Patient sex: F
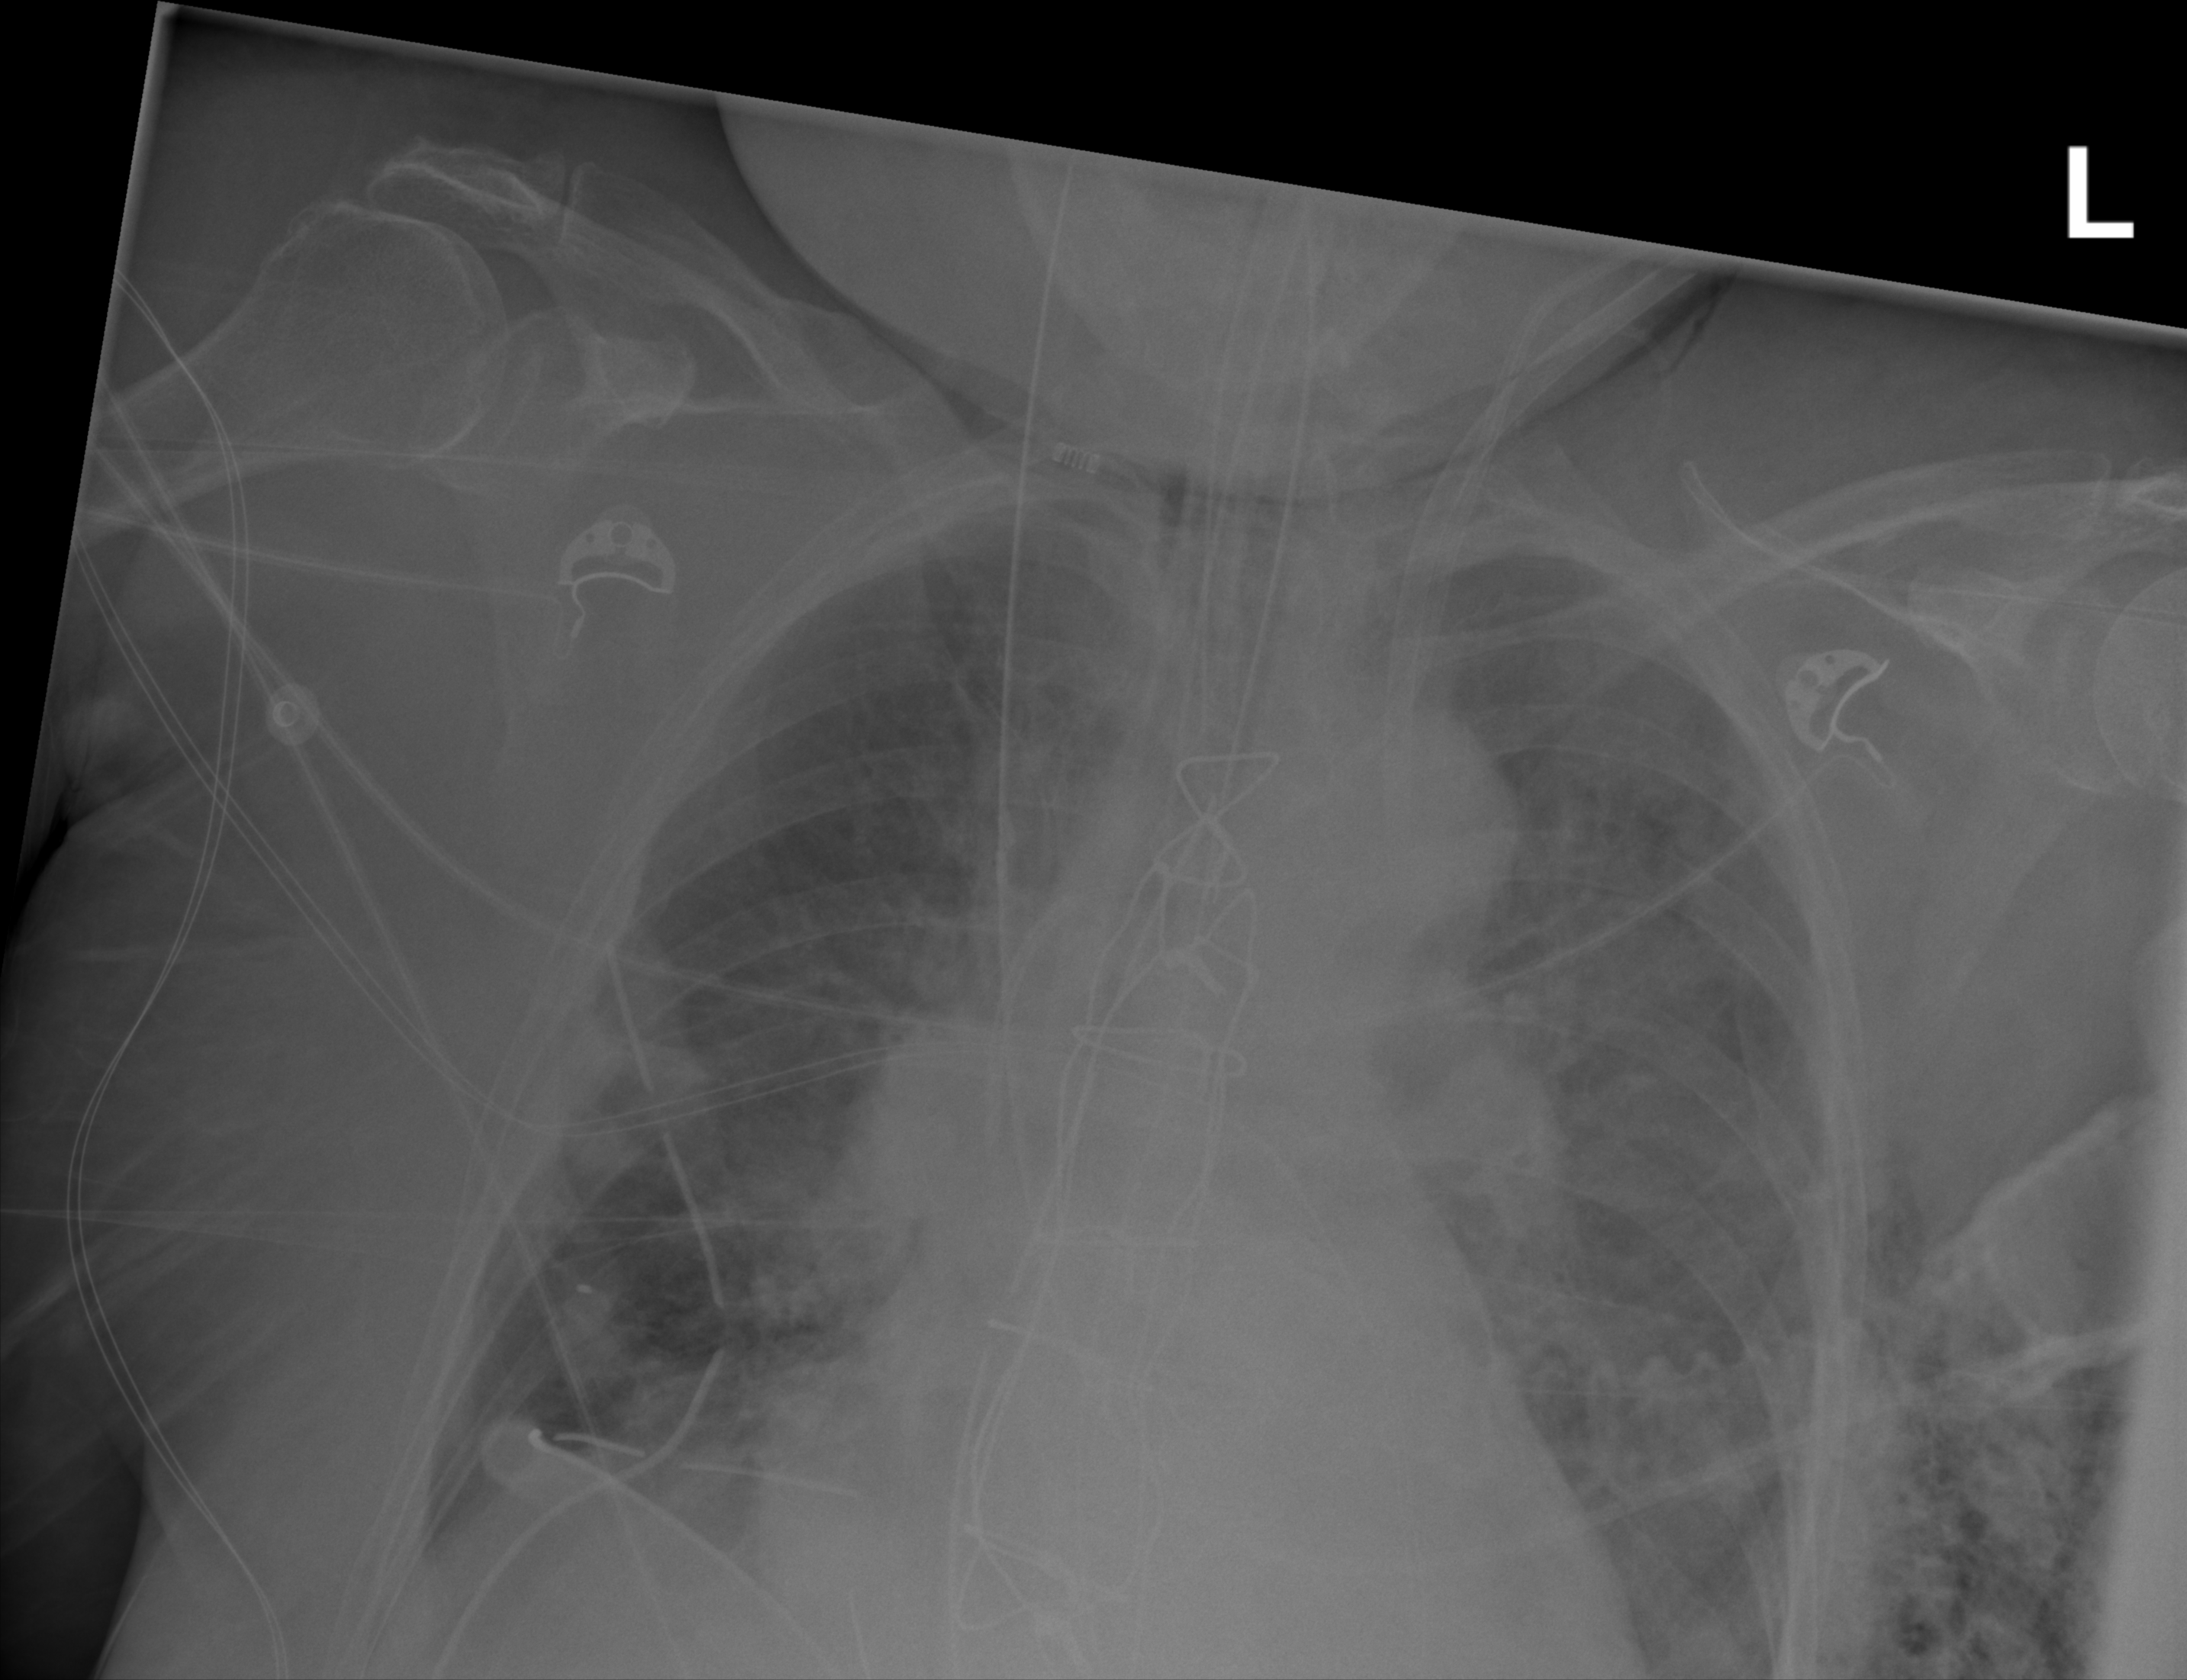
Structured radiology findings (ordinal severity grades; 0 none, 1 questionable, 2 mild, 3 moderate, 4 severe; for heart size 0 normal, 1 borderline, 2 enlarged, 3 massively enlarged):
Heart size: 2
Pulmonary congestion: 2
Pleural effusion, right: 0
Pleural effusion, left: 0
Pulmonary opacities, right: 3
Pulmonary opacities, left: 3
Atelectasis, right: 2
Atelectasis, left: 2